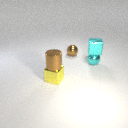
small brown metal sphere behind small yellow metal cube